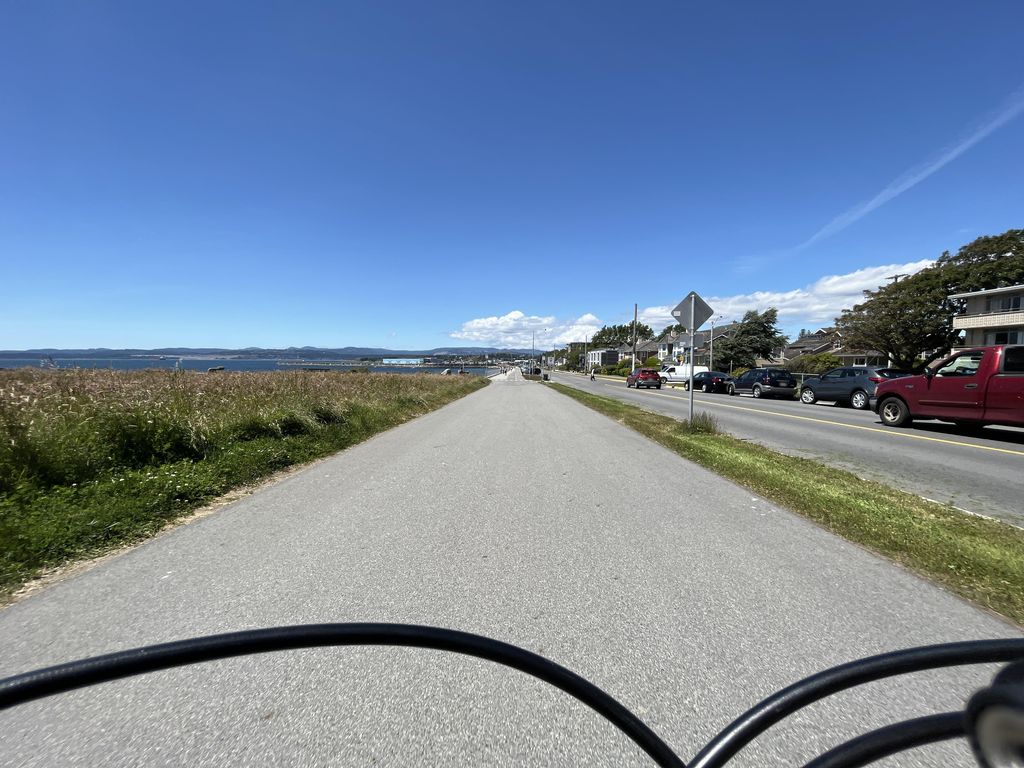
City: victoria